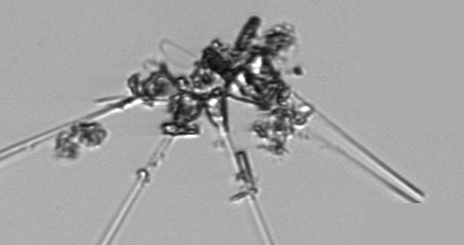
Label: Asterionellopsis_glacialis